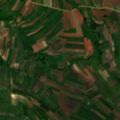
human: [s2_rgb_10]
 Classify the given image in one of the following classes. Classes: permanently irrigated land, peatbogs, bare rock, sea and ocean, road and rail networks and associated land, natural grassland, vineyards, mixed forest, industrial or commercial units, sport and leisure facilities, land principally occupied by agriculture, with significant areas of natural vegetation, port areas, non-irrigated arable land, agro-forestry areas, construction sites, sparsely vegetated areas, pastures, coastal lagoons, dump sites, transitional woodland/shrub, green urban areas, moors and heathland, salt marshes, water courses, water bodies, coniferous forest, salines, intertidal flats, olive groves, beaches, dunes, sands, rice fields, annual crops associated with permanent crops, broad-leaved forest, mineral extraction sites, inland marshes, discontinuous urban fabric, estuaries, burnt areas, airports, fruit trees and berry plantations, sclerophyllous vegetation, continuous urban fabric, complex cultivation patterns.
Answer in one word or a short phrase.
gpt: non-irrigated arable land, complex cultivation patterns, land principally occupied by agriculture, with significant areas of natural vegetation